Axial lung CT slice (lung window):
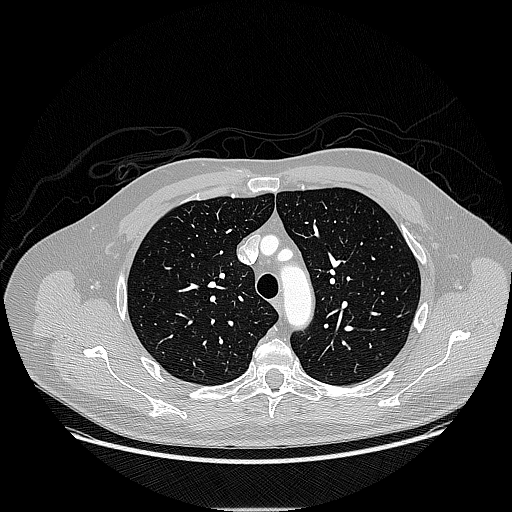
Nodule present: no